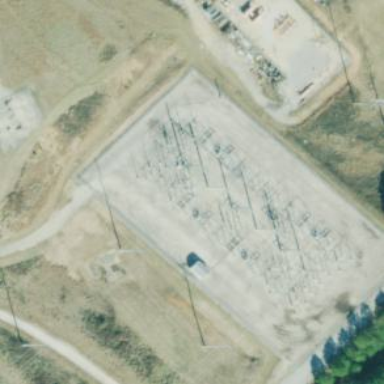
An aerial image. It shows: Outdoor power substation surrounded by fence. This substation is used for switching purposes.